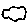
Label: cloud